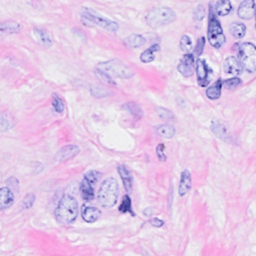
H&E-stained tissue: Breast